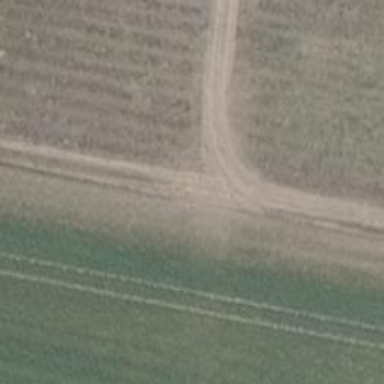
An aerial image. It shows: Dirt track road with grade 5 track type.